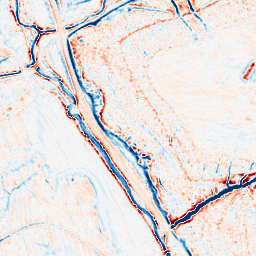
Category: multiscale
Decomposition family: dog_multiscale
Decomposition parameters: sigma_ratio: 1.6
n_scales: 3
base_sigma: 0.5
Upsampling method: quartic
Upsampling parameters: scale: 2
Upsampling scale: 2